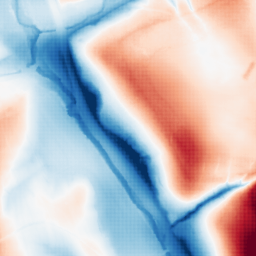
Category: classical
Decomposition family: gaussian_anisotropic
Decomposition parameters: sigma_x: 50
sigma_y: 5
Upsampling method: sinc_blackman
Upsampling parameters: scale: 4
kernel_size: 8
Upsampling scale: 4